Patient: sex F, age 62
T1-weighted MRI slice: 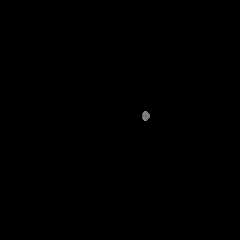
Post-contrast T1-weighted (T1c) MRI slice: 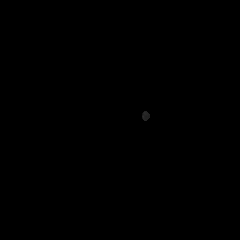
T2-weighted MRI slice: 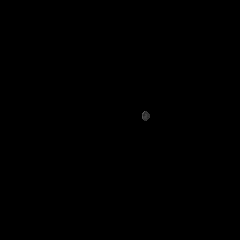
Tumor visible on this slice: no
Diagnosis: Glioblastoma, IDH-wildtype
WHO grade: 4